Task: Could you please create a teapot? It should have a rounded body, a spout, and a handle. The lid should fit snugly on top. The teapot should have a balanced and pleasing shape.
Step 96:
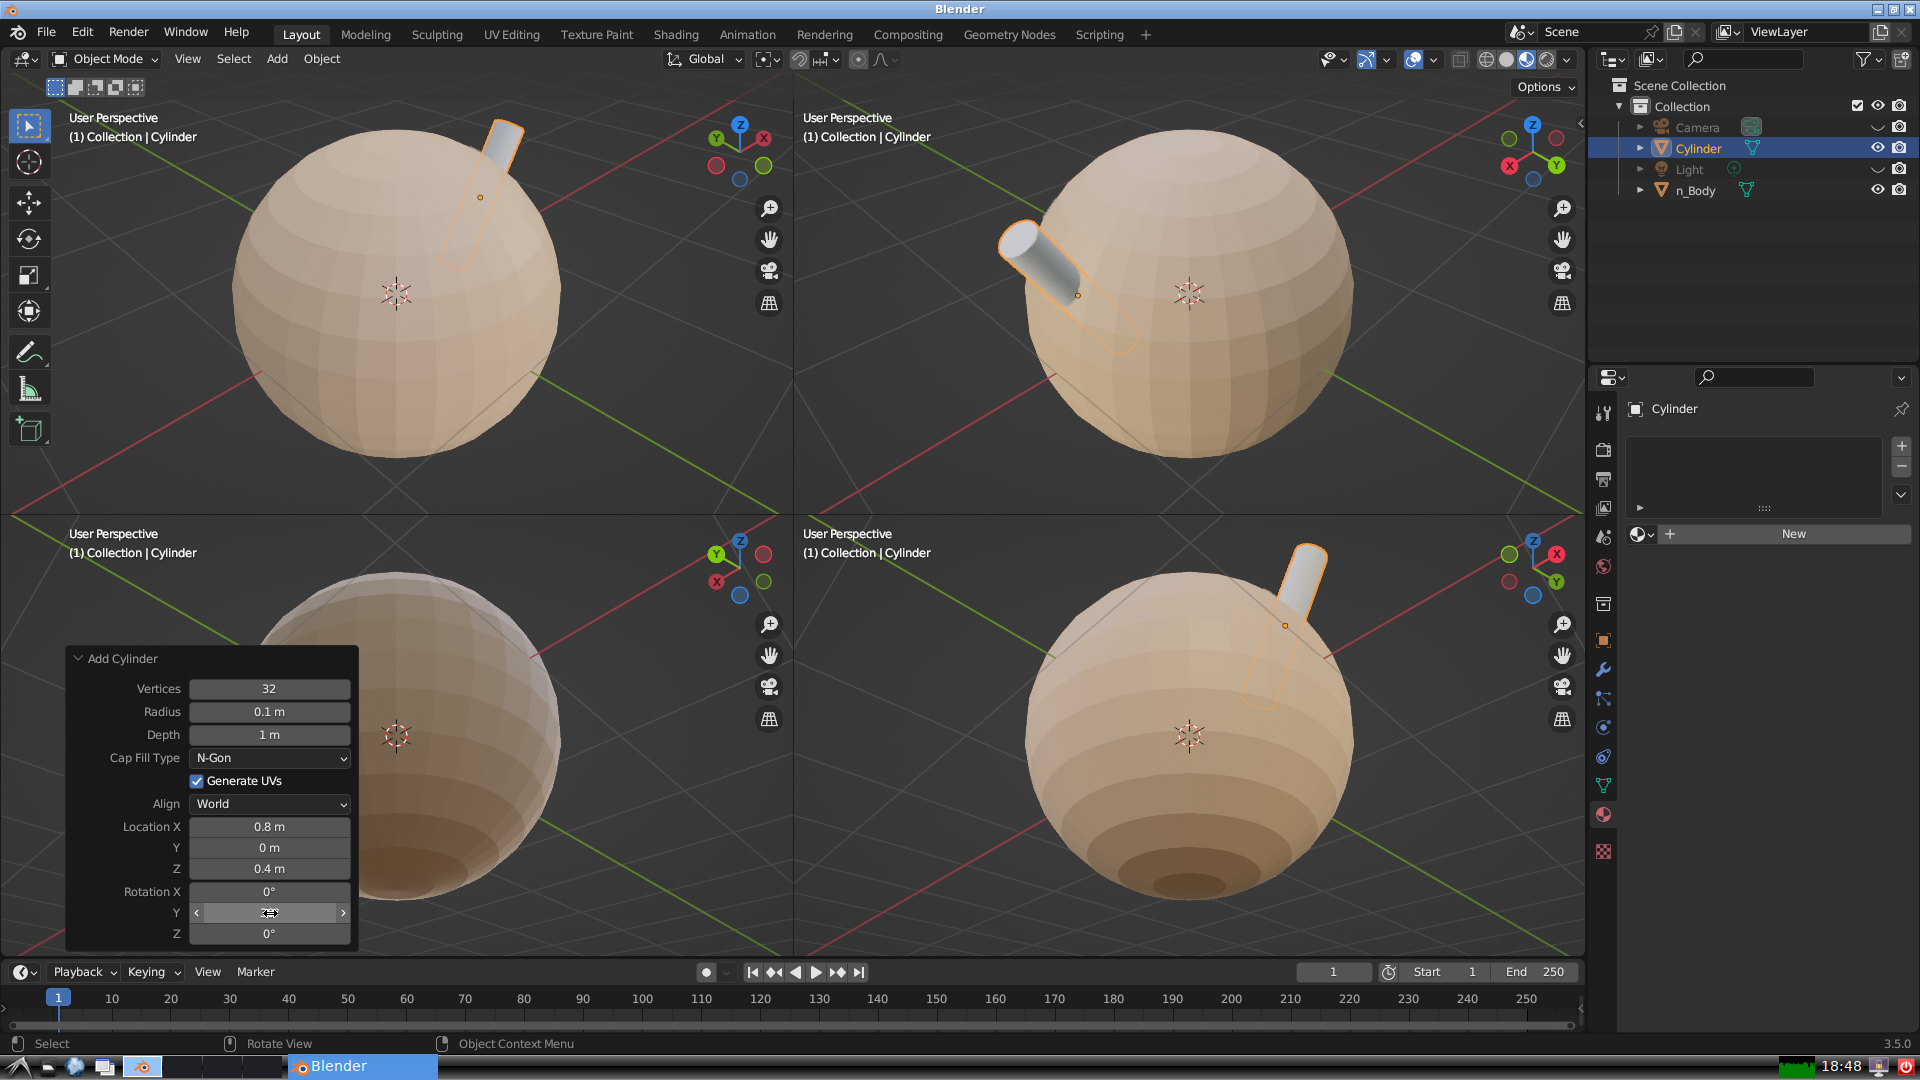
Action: {"mouse_move": [270, 934]}